Brain MRI, modality: ceT1
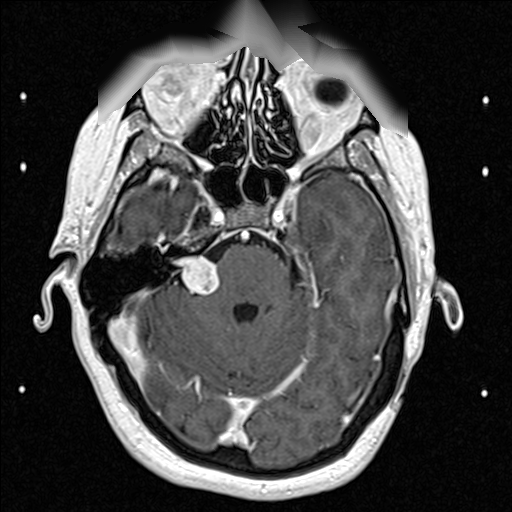